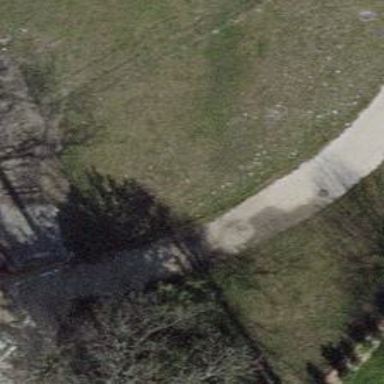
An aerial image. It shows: Footway with fine gravel surface.